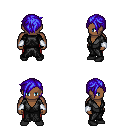
a pixel art fantasy rpg character, male body template, human, dark skin, gray robe, red pants, blue pixie cut hairstyle, white cloth bracers, black shoes, four views (front, back, left, right), 2x2 character sprite sheet, small pixel art, hard edges, no anti-aliasing